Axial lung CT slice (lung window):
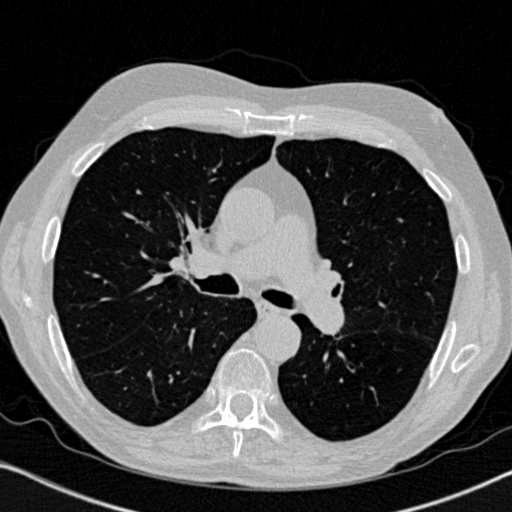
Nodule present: no